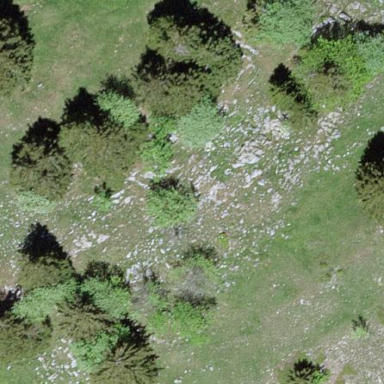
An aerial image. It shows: Evergreen needle-leaved forest.